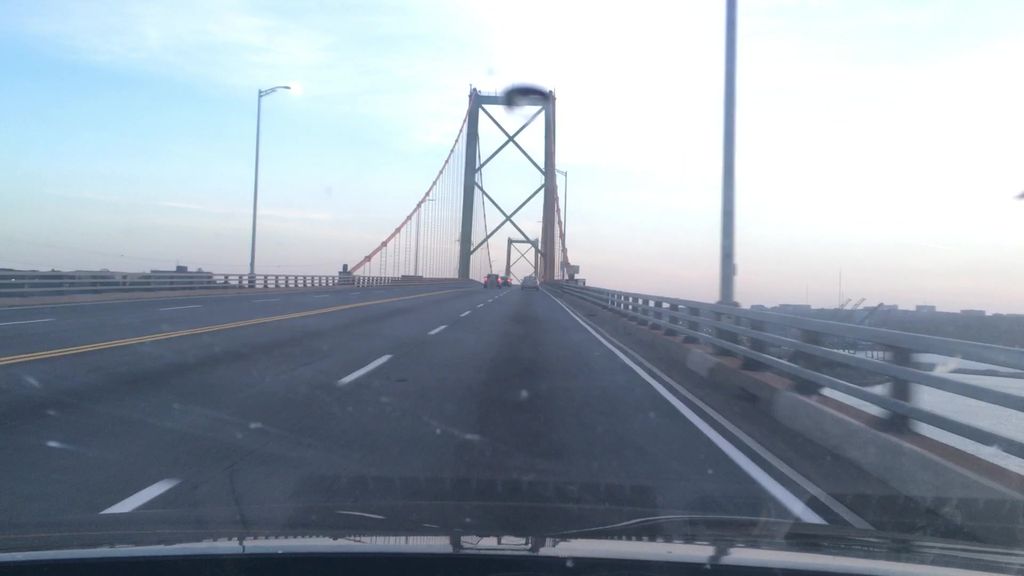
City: halifax